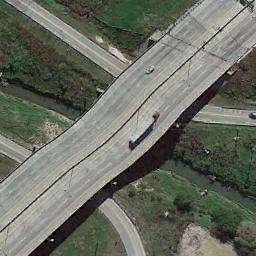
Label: overpass